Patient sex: M
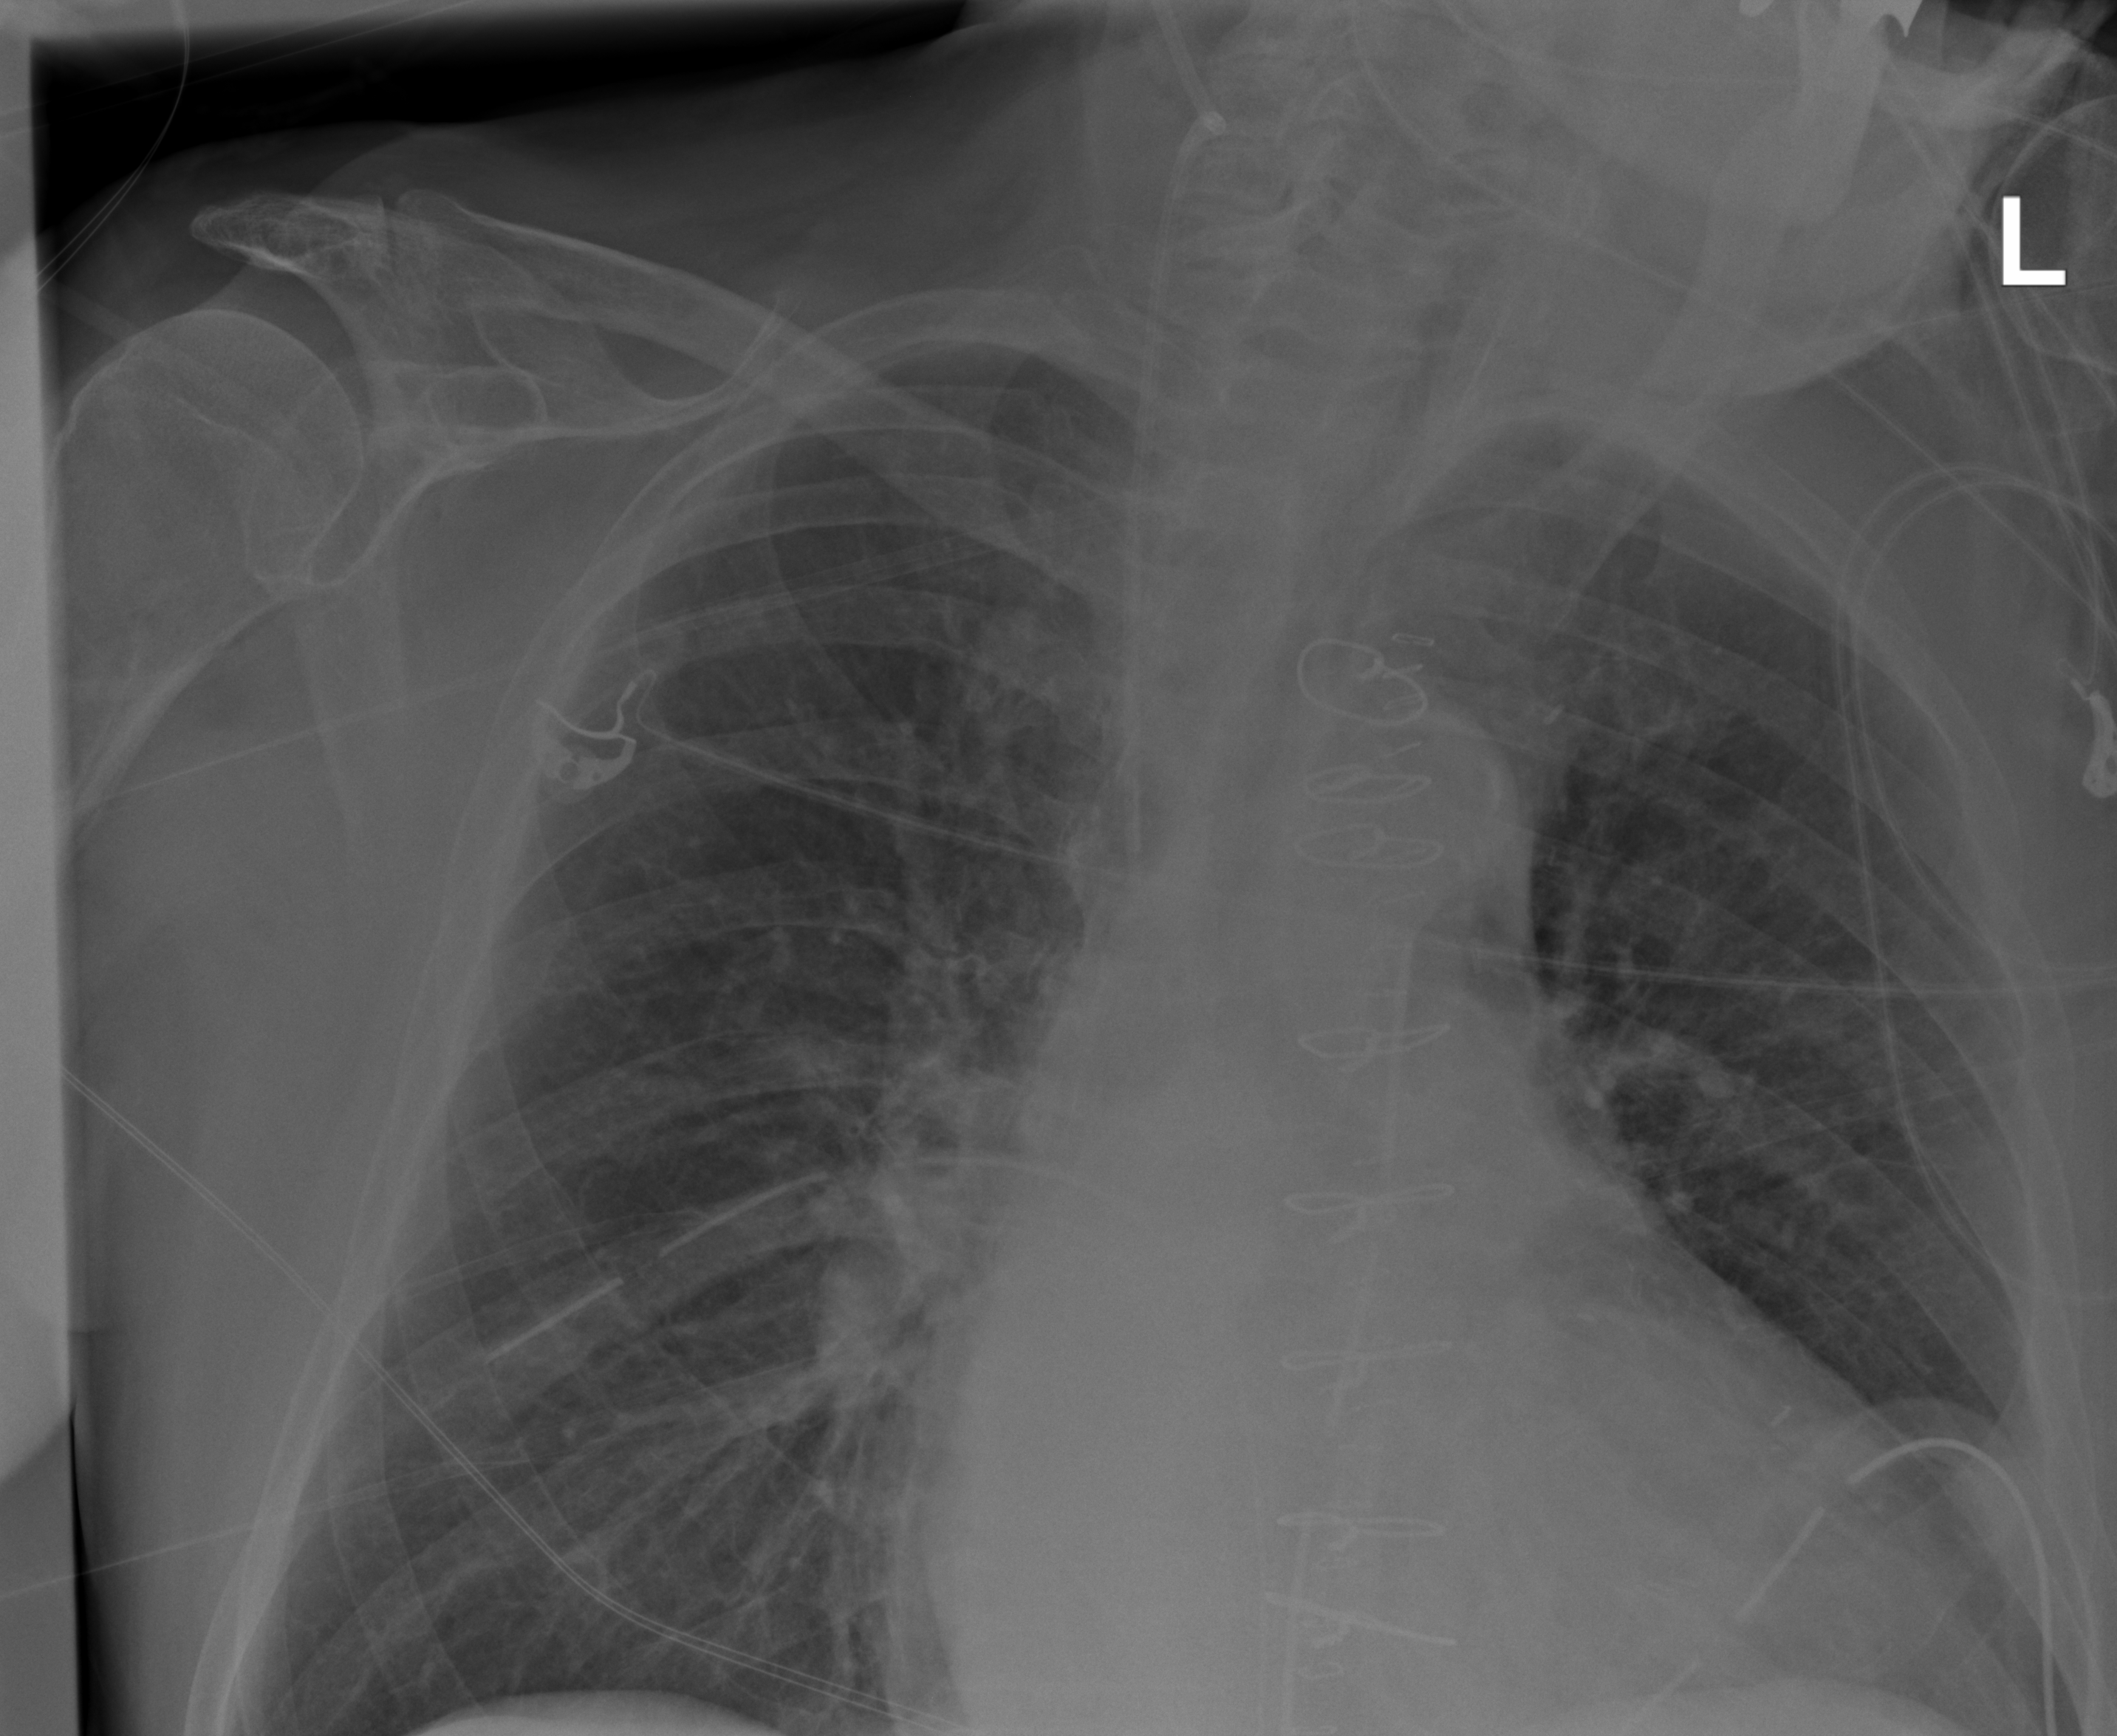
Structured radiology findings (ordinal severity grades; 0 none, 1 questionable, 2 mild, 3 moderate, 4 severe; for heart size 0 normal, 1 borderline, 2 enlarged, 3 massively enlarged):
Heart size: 2
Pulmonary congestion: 2
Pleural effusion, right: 0
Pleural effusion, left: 0
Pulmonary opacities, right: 1
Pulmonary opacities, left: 0
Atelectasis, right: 2
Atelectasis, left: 0